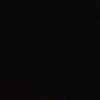
Label: space